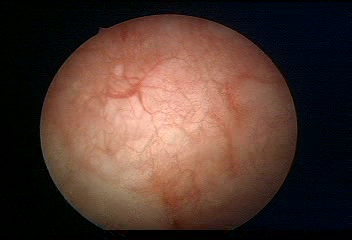
Modality: WLC
Class: Normal mucosa
Bladder cancer association: No